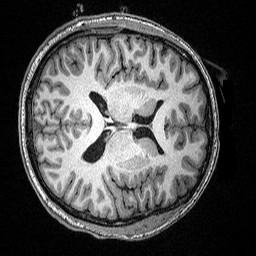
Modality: T1w
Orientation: axial
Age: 28
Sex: male
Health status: healthy
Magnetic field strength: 3 T
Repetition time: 2.53 s
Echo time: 0.00331 s